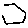
Label: hexagon